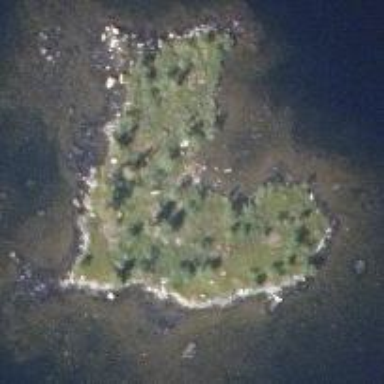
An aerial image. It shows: Islet.